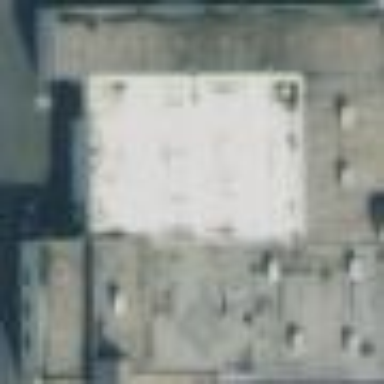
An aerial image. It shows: Building housing car shop.